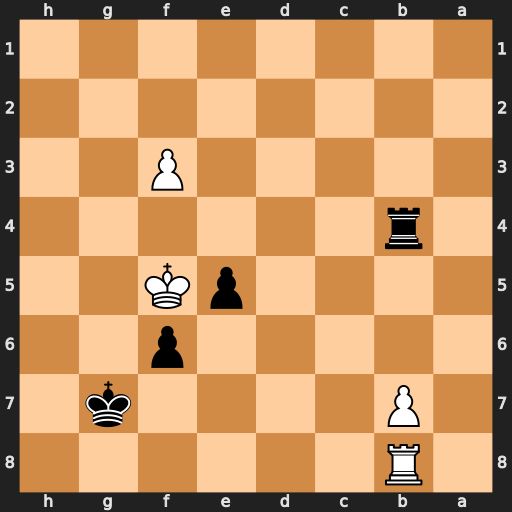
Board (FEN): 1R6/1P4k1/5p2/4pK2/1r6/5P2/8/8
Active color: b
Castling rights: -
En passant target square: -
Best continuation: Kf7 Rf8+ Kxf8